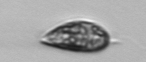
Label: Prorocentrum_triestinum